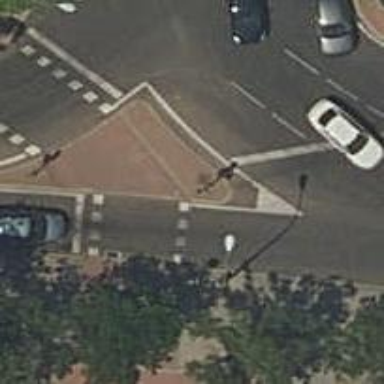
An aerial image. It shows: Crossing with traffic signals.